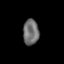
Tissue: prostate
Cell type: Myeloid cells
Senescence score: 0.3188
Nuclear area (px): 400
Mean DAPI intensity: 110.387